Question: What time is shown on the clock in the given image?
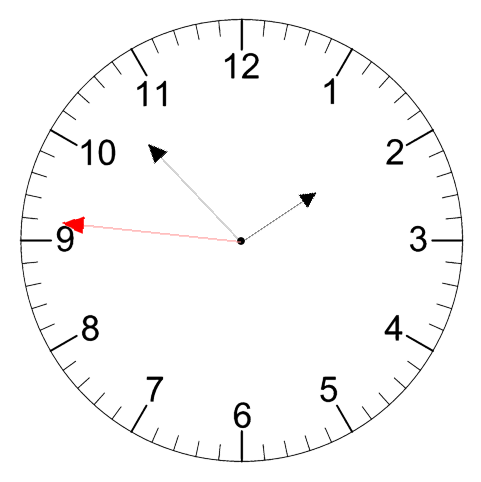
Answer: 01:52:46